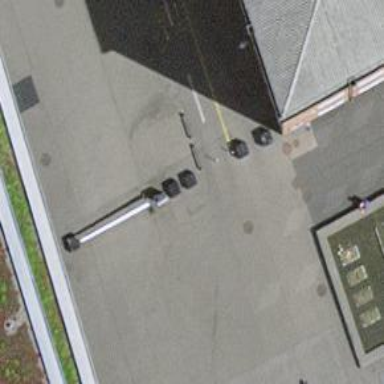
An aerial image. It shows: Bollard.